Question: I've been trying to offer a WYSIWYG HTML editor to my users, from inside my app. It doesn't have to be a fancy WYSIWYG. I just need basic functionality like Bold, Italic, Underline, images, link and some basic formatting (font size, colour, alignment). That should be enough.
The perfect solution would be an open source library, but I haven't been able to find one. So I googled around for a web-based editor that works on Android. I found <URL> as well, but it doesn't.

As soon as I run the editor from within the app, most functionality stops working. The cursor jumps around randomly, I cannot edit existing text anymore and more weird stuff happens. Basically, it just doesn't work.
Question: How can I get this to work appropriately?
Thanks a LOT in advance!
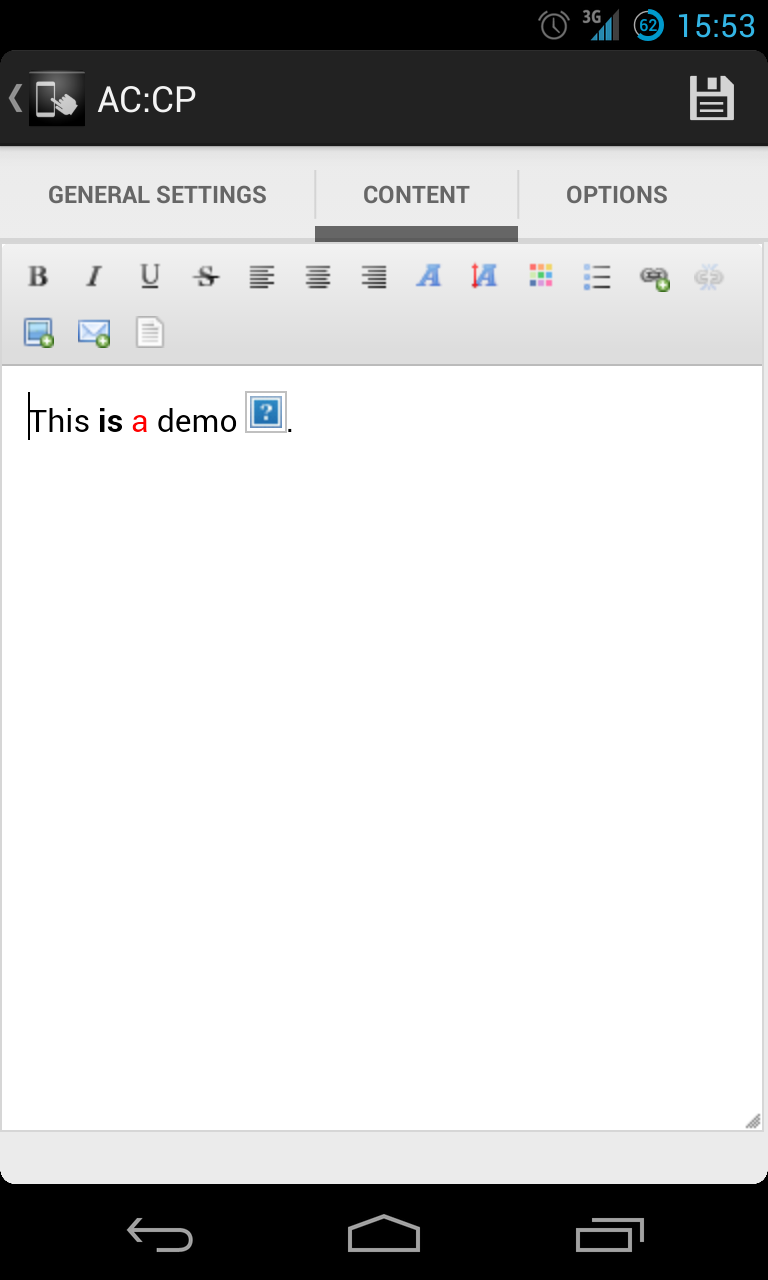
Answer: 'EditText' is perfectly capable of displaying rich text. It's just that there's no easy way for users -- or even developers -- to really control that formatting. Hence, I've been poking off and on with <URL>, offering a 'RichEditText' drop-in replacement for 'EditText'. It's still a work-in-progress, and I really need to spend more time on it in the not-too-distant future.